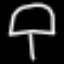
Label: mushroom